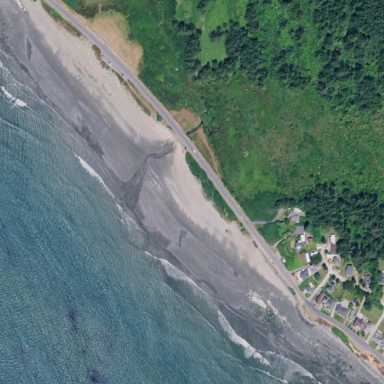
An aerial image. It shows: Sandy beach.